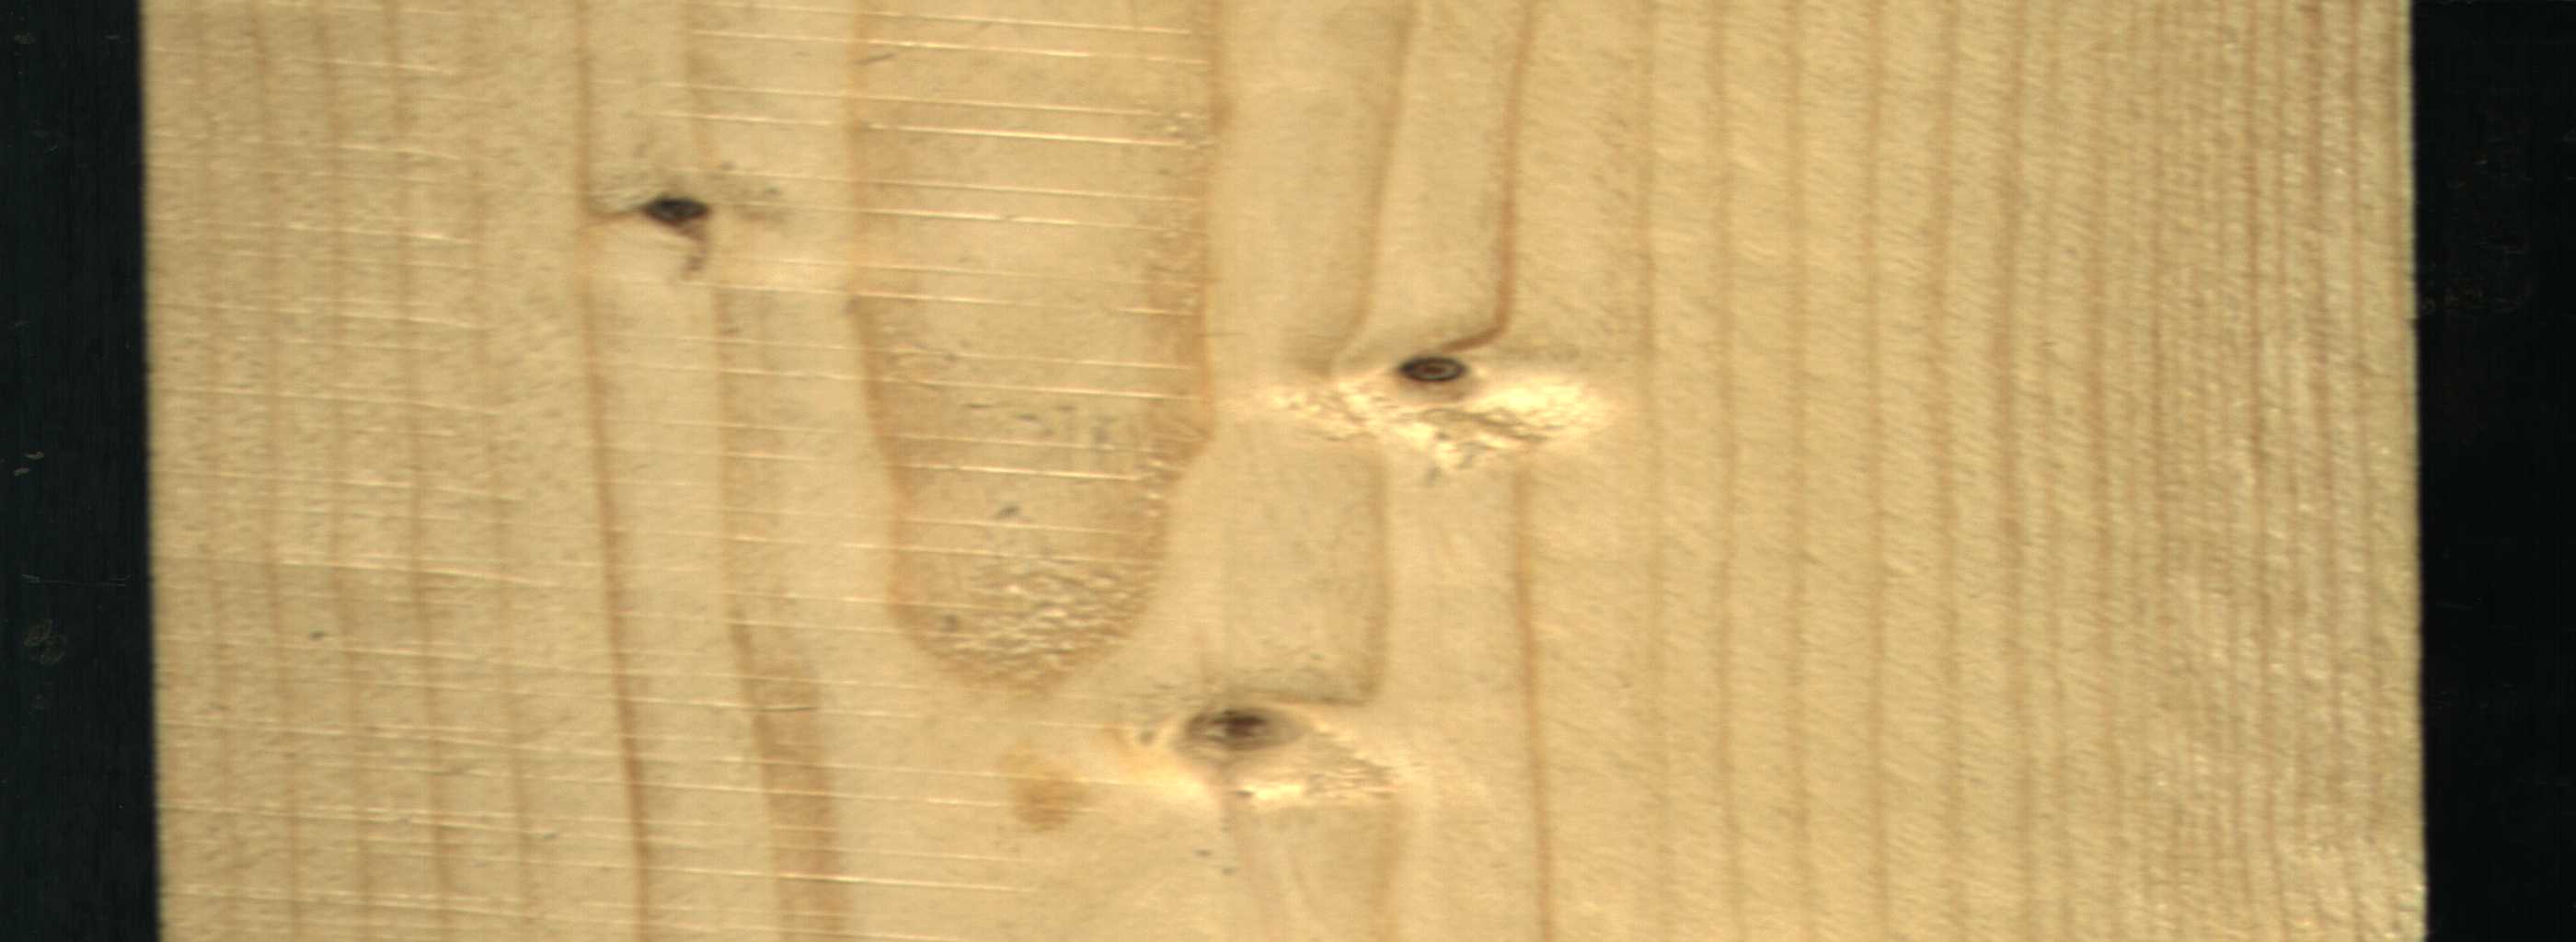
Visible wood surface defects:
Dead_Knot
Dead_Knot
Live_Knot